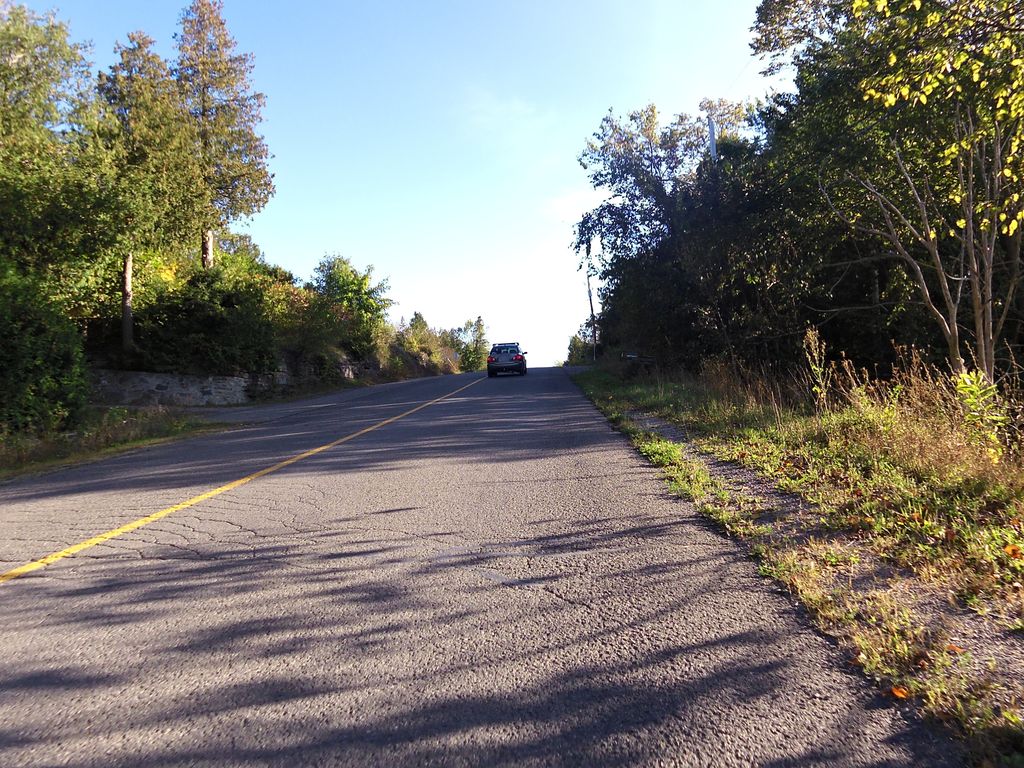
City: ottawa-gatineau